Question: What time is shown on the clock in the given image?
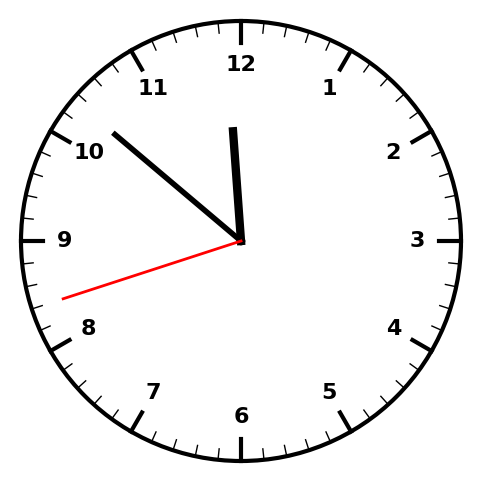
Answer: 11:51:42